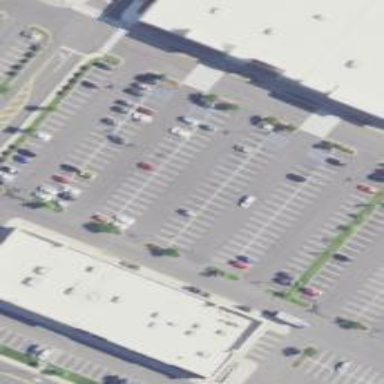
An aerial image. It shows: Retail building.